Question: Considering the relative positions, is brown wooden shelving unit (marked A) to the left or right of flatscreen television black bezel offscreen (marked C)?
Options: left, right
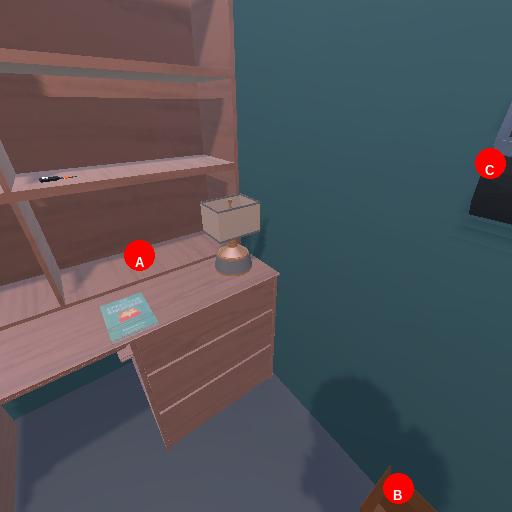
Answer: left